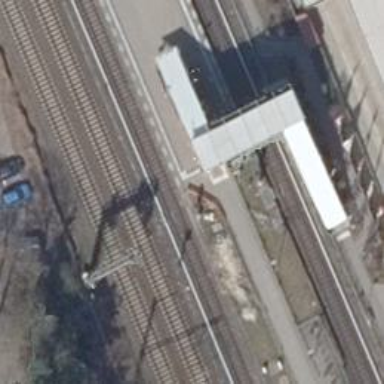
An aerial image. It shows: Railway signal.